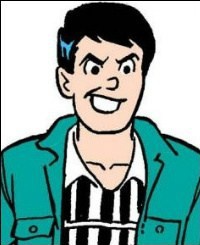
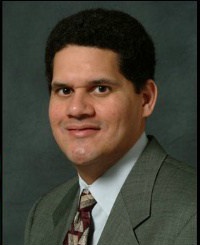
Blend attribute: Facial Expression
Blending difficulty: Low
Creative potential: Low